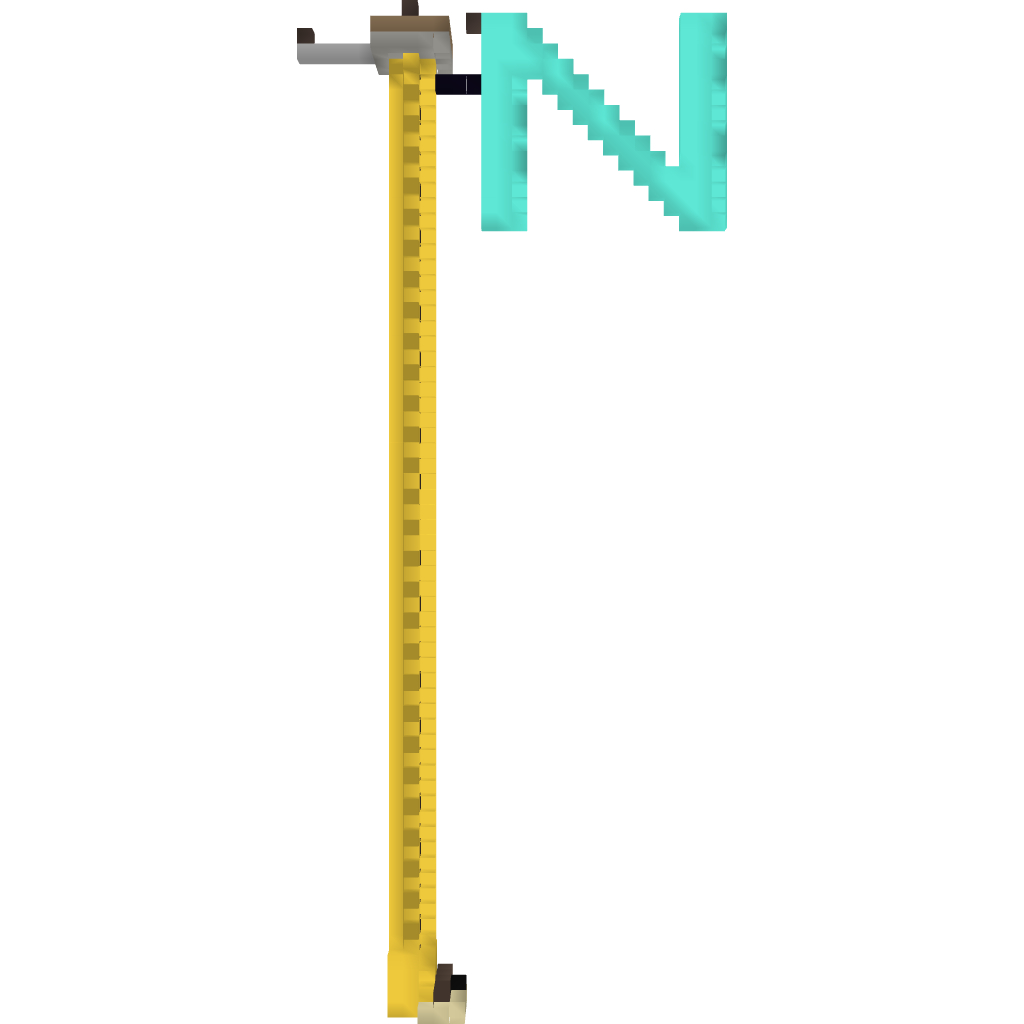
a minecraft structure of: compass